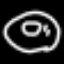
Label: donut